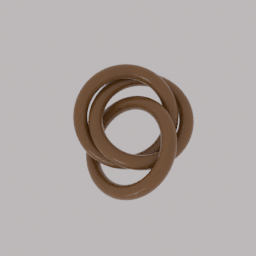
Label: decoration